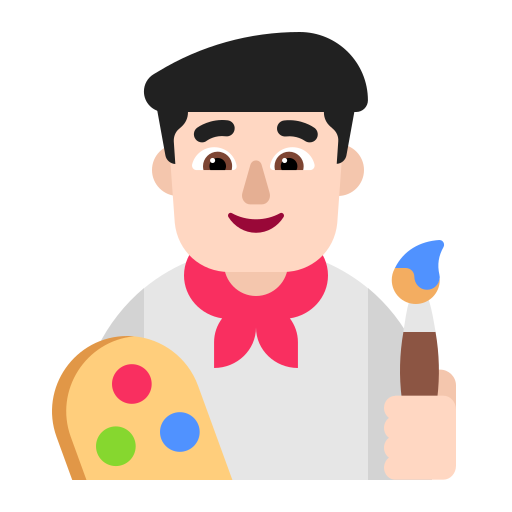
man artist flat light